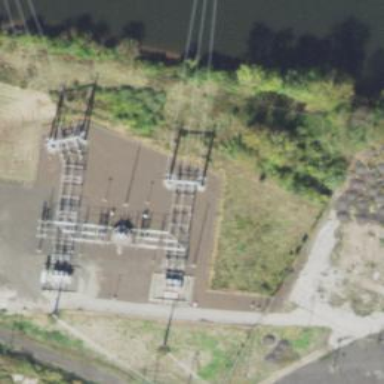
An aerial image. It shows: Power substation.